Question: I'm trying to load a site via GET in JavaScript embeeded in 'QWebView'. If I use 'jQuery.ajax' it gives me an error. The solution is to take the 'XMLHttpRequest'.
This is my JavaScript code:
'''
var xmlhttp = new XMLHttpRequest();
xmlhttp.onreadystatechange = function() {
if (xmlhttp.readyState == 4 && xmlhttp.status == 200) {
var data = jQuery.parseXML(xmlhttp.responseText);
alert(data);
} else if (xmlhttp.readyState == 4) {
alert(JSON.stringify(xmlhttp));
}
}
xmlhttp.open("GET", CO_SERVICE, true);
xmlhttp.setRequestHeader("Authorization", "Basic " + btoa("user:password"));
xmlhttp.send();
'''
It works just fine in Chrome. If I execute my Qt application and load the file with:
'''
QNetworkProxyFactory::setUseSystemConfiguration(true);
ui->webView->load(QUrl("qrc:///index.html"));
ui->webView->show();
'''
I get this error:

What am I doing wrong?
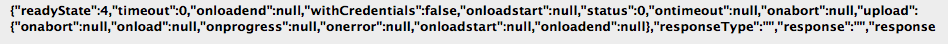
Answer: This is my solution, which worked for me:
'''
this.done = function (value) {
console.log(value);
};
getRequest.done.connect(this, done);
getRequest.get("url", "username", "password");
'''
'''
private:
Ui::MainWindow *ui;
GetRequest* mGetRequest;
private slots:
void addJSObject();
'''
'''
mGetRequest = new GetRequest();
QObject::connect(ui->webView->page()->mainFrame(), SIGNAL(javaScriptWindowObjectCleared()), this, SLOT(addJSObject()));
ui->webView->load(QUrl("qrc:/index.html"));
void MainWindow::addJSObject() {
ui->webView->page()->mainFrame()->addToJavaScriptWindowObject(QString("getRequest"), mGetRequest);
}
'''
'''
#ifndef GETREQUEST_H
#define GETREQUEST_H
#include <QObject>
#include <QString>
#include <QNetworkReply>
#include <QNetworkAccessManager>
class GetRequest : public QObject {
Q_OBJECT
public:
explicit GetRequest(QObject *parent = 0);
~GetRequest();
public slots:
void get(QString url, QString username, QString password);
signals:
void done(QString value);
private:
QNetworkAccessManager* mNetworkAccessManager;
private slots:
void replyFinished(QNetworkReply* networkReply);
};
#endif // GETREQUEST_H
'''
'''
#include "getrequest.h"
GetRequest::GetRequest(QObject *parent) : QObject(parent) {
mNetworkAccessManager = new QNetworkAccessManager(this);
QObject::connect(mNetworkAccessManager, SIGNAL(finished(QNetworkReply*)), this, SLOT(replyFinished(QNetworkReply*)));
}
GetRequest::~GetRequest() {
delete mNetworkAccessManager;
}
void GetRequest::get(QString url, QString username, QString password) {
QUrl u(url);
u.setUserName(username);
u.setPassword(password);
mNetworkAccessManager->get(QNetworkRequest(u));
}
void GetRequest::replyFinished(QNetworkReply* networkReply) {
QString value(networkReply->readAll());
emit done(value);
delete networkReply;
}
'''